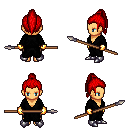
a pixel art fantasy rpg character, female body template, human, tanned skin, gray robe, gold greaves, red long topknot hairstyle, gold gloves, metal boots, spear, four views (front, back, left, right), 2x2 character sprite sheet, small pixel art, hard edges, no anti-aliasing